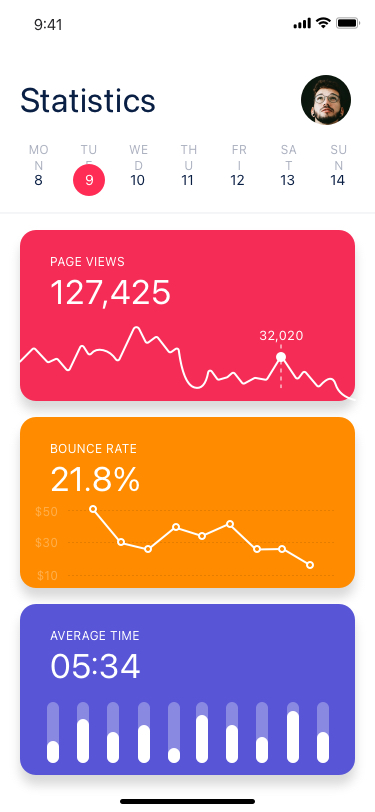
Text in this UI design:
Overview
Statistics
32,020
Page Views
127,425
$50
$30
$10
Bounce Rate
21.8%
Average Time
05:34
Mon
Tue
WED
THU
FRI
SAT
SUN
8
9
10
11
12
13
14